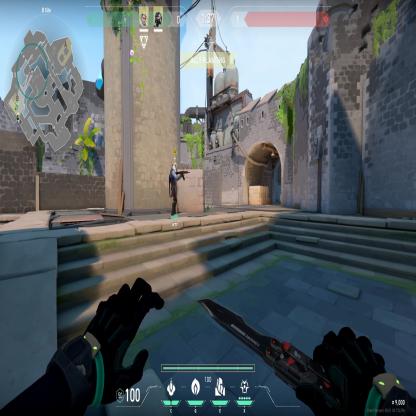
Label: teammate